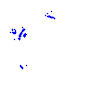
Particle: pion